Current action and preconditions to check: trajectory_clear

Your task: For each precondition in the list above, predict whether it will hold at this action.

Consider the current scene as observed from the mobile robot's camera, and analyze the predicted future states of all dynamic agents (e.g., people, animals, vehicles, or any moving entities) within the NEXT SECOND.

IMPORTANT: Only answer "very likely" if you are absolutely certain—based on strong, clear evidence—that a dynamic agent will violate the precondition in the predicted future state. Do NOT answer "very likely" for unlikely, ambiguous, or low-probability risks.

Ask yourself for each precondition: Is there a high probability, with clear and convincing evidence, that the predicted future states of any dynamic agent will interfere with the predicted future state of the currently executing action within the NEXT SECOND, causing that precondition to fail?

Assess the risk level based on these predictions. Use "likely" or "very likely" if motions create a clear risk of interference.

Use "neutral" or "improbable" if agents are nearby but their predicted paths are clearly diverging or non-conflicting.

Failure Risk Categories: "very improbable", "improbable", "neutral", "likely", "very likely"

Answer Format: Output ONLY the probability_of_failure value from these categories: "very improbable", "improbable", "neutral", "likely", "very likely"

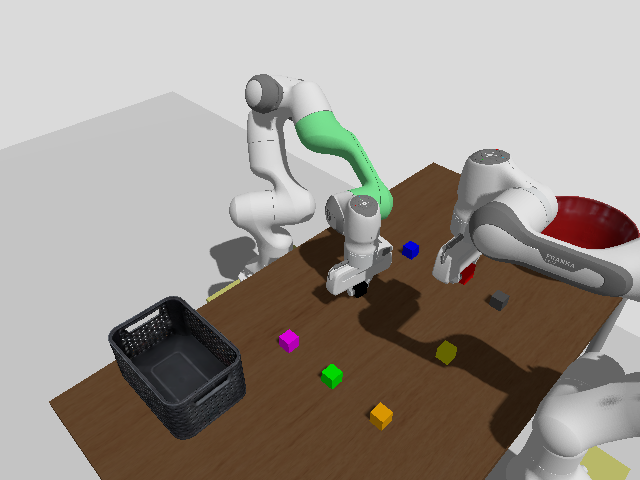

Answer: very improbable